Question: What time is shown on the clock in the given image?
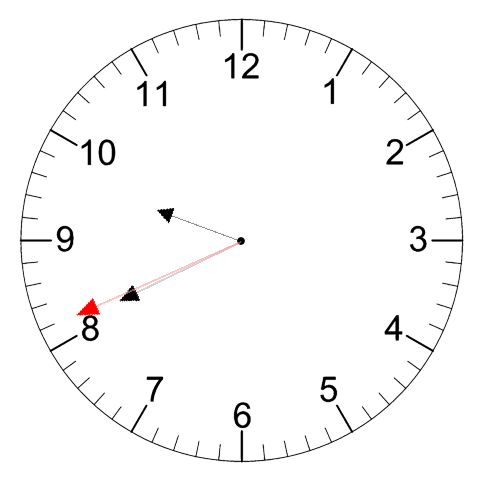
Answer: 09:40:41